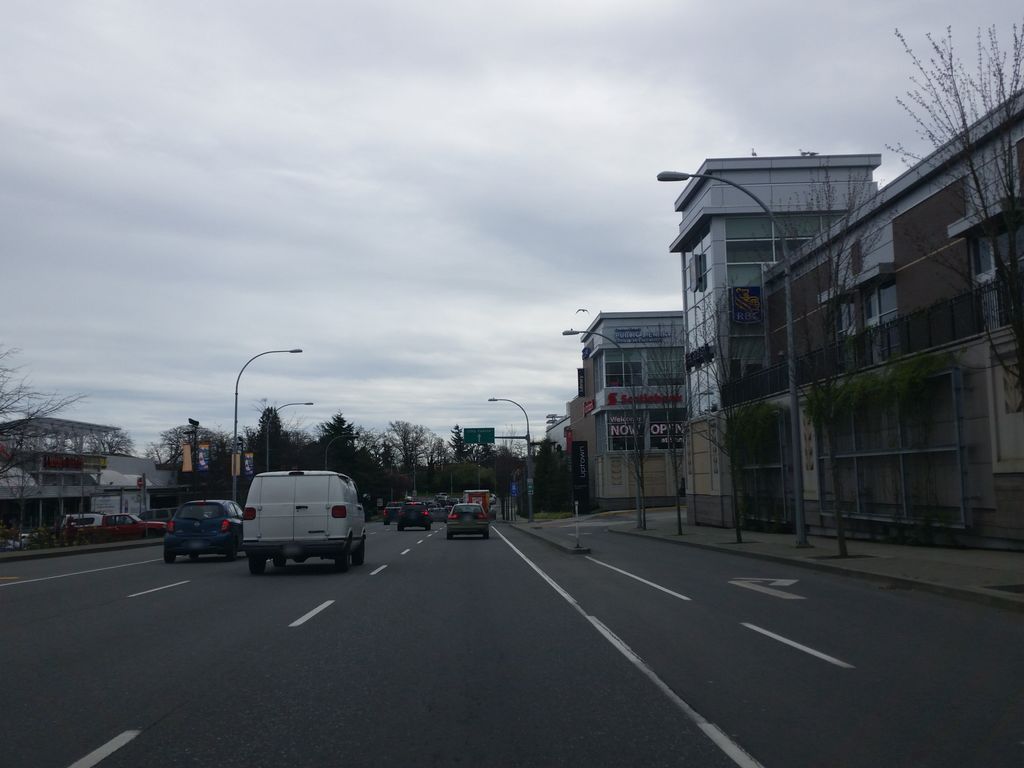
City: victoria